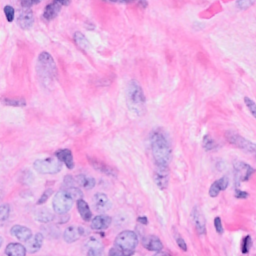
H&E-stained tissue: Breast